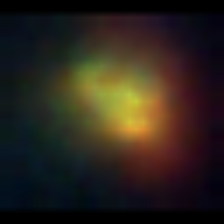
Taxon: NanoPlankton
Group: Other